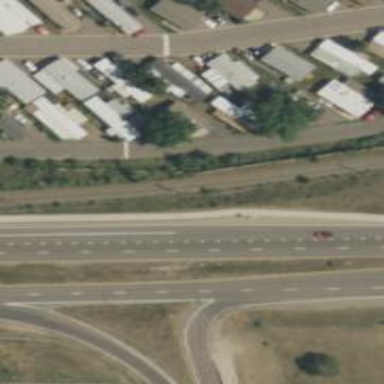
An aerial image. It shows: Trunk highway with expressway features.